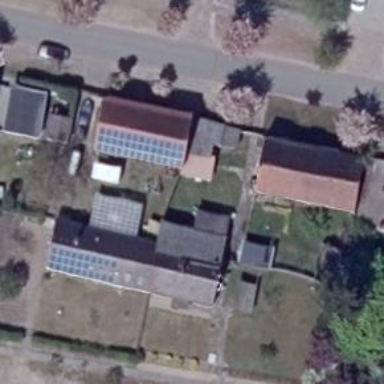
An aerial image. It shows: Small solar photovoltaic panel used as generator to produce electricity.